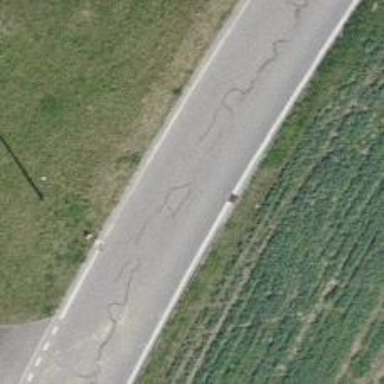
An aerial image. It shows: Unclassified road.